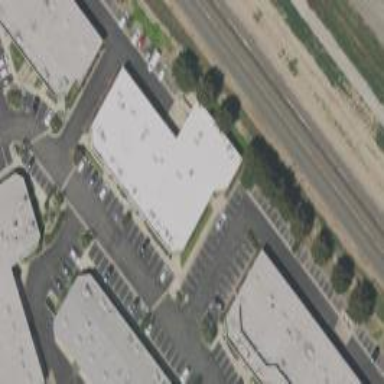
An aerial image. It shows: Commercial building.